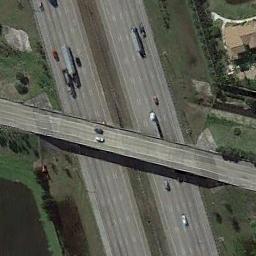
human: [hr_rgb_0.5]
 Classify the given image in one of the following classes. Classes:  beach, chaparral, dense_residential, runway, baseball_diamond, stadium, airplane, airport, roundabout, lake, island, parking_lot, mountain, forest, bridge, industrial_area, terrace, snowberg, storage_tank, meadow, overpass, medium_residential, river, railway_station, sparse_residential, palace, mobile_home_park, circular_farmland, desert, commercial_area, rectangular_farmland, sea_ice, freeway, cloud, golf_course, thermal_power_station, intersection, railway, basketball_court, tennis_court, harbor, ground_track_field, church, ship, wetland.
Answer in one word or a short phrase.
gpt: overpass